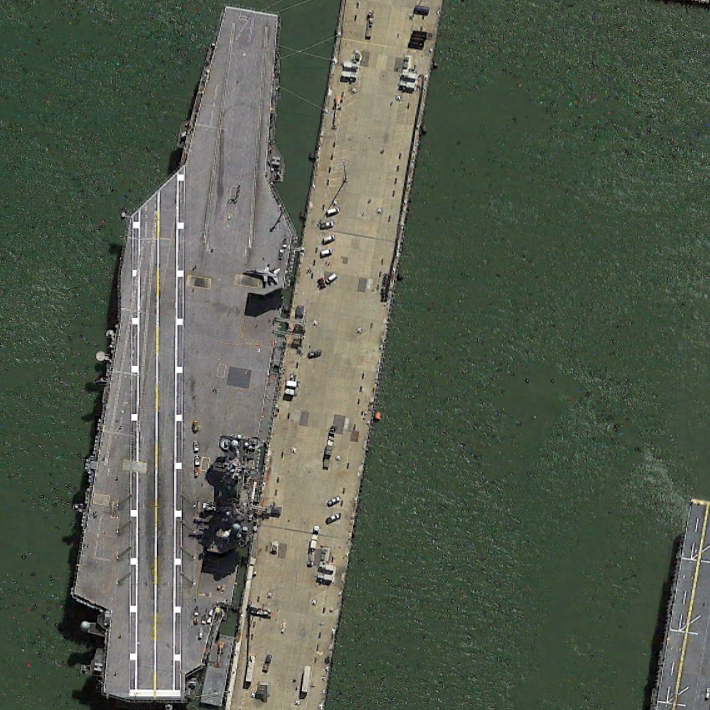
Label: aircraft_carrier